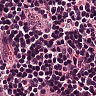
Metastatic tissue present: no